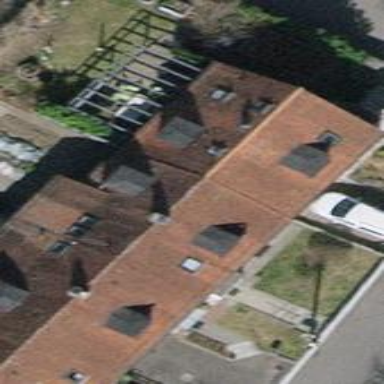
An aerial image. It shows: Terrace building.